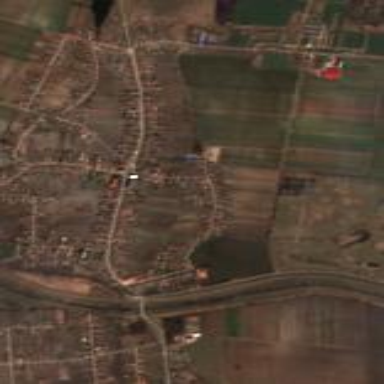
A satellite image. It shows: Residential area in village.